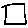
Label: square